Question: I'm trying to query for a particular column & to show the item list in view properly one after another. Here is my code:
Controller:
'''
public ActionResult ShowImage()
{
using (var context = new ImageTrialDBEntities())
{
var pathlist = (from s in context.Images
select s.ImageLink).ToList();
var model = new ImageModel();
model.ImageList = pathlist;
return View(model);
}
}
'''
Model:
'''
public class ImageModel
{
public string Image { get; set; }
public IList<string> ImageList { get; set; }
}
'''
View:
'''
<div>
@foreach (var s in Model.ImageList)
{
@Html.DisplayFor(x=>x.ImageList)
<br />
}
</div>
'''
The list is showing like this:

I would like to show one at a time with a break in between. Please help.
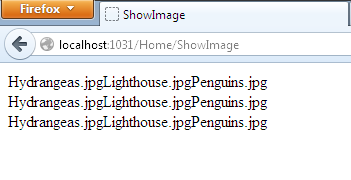
Answer: Replace
'''
@Html.DisplayFor(x=>x.ImageList)
'''
with
'''
@Html.DisplayFor(x=>s)
'''